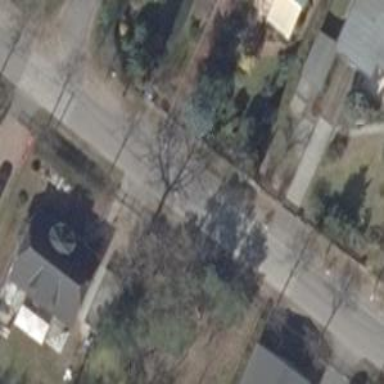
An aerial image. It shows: Residential road.